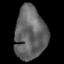
Tissue: lung
Cell type: Epithelial cells
Senescence score: 0.1948
Nuclear area (px): 1616
Mean DAPI intensity: 99.475